Aerial crown-view tile of a tropical tree (Barro Colorado Island, Panama), acquired 20240918:
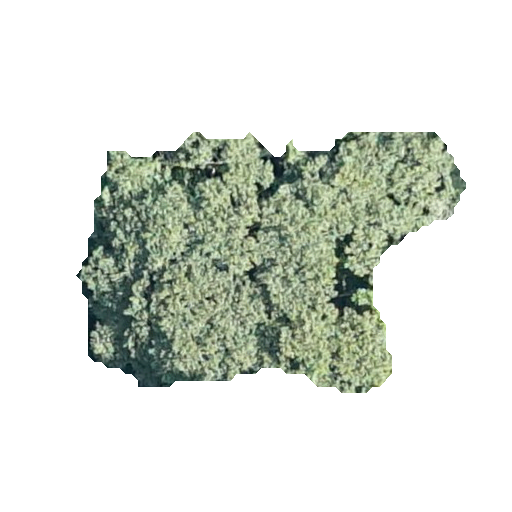
Species: Guazuma ulmifolia
GBIF accepted scientific name: Guazuma ulmifolia
Crown area: 115.629 m²